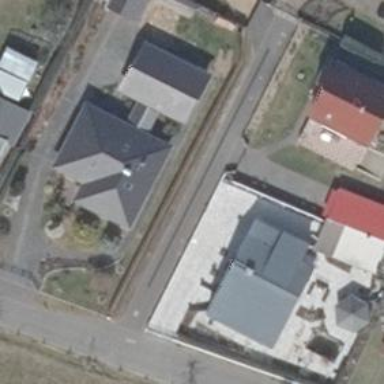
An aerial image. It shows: Alleyway designated as service road.